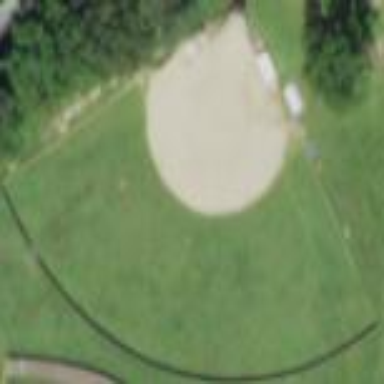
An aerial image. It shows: Baseball pitch for leisure and sports activities.